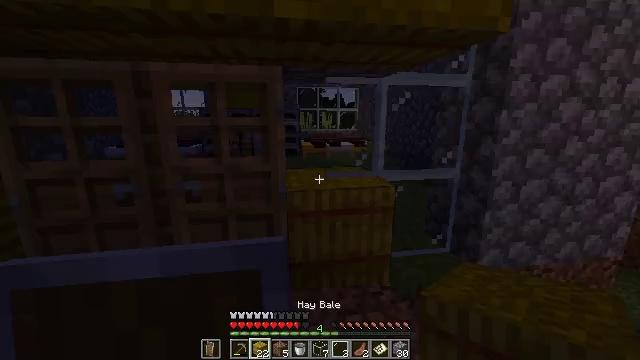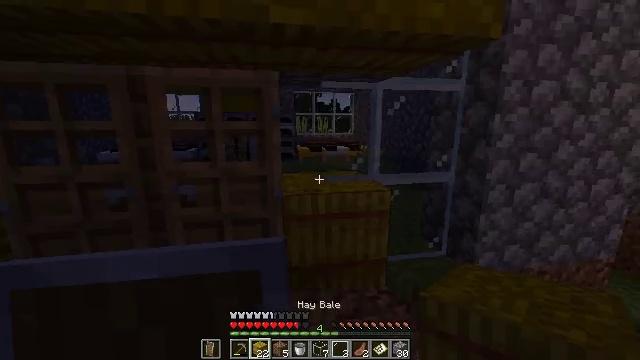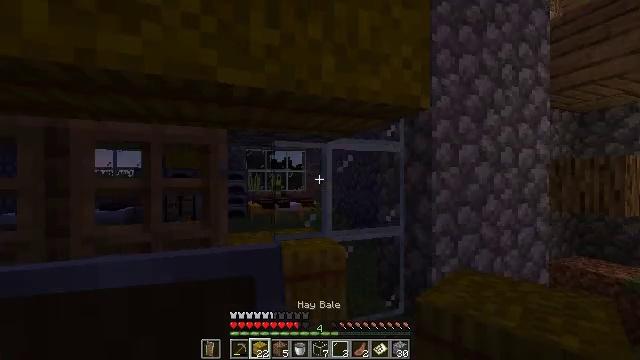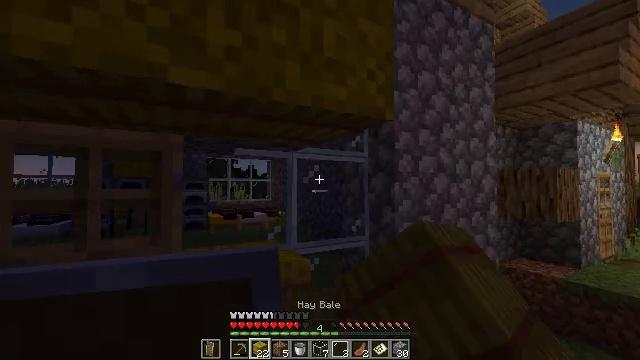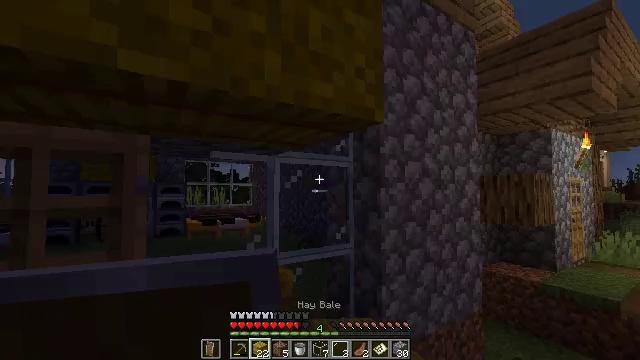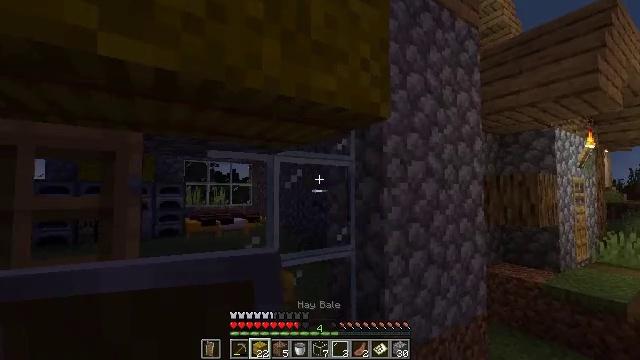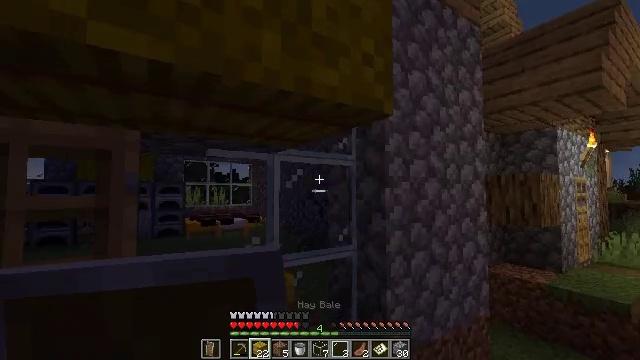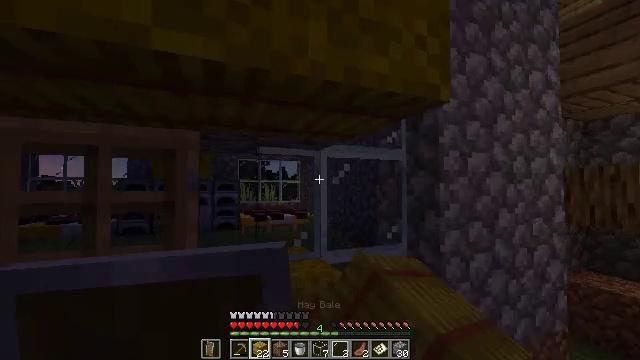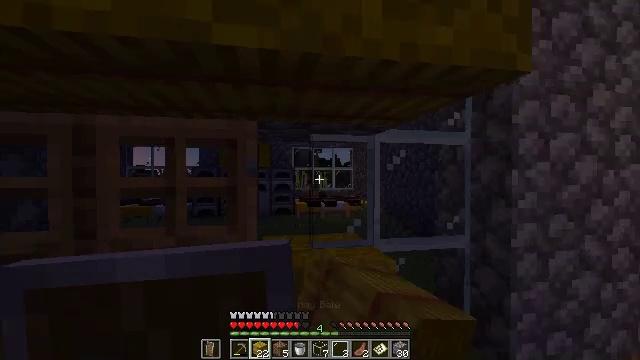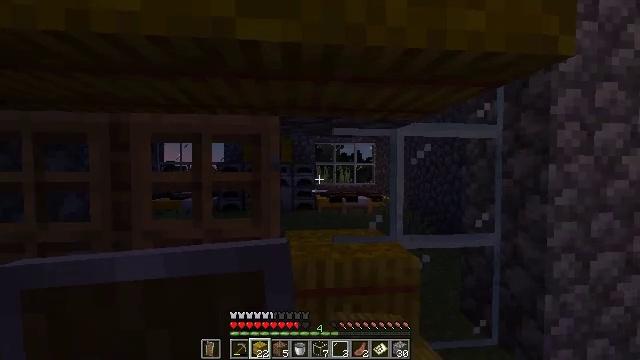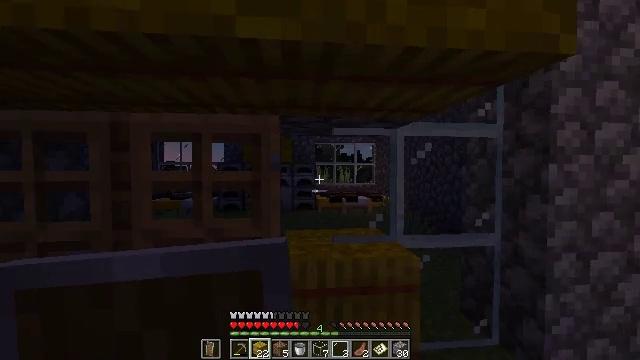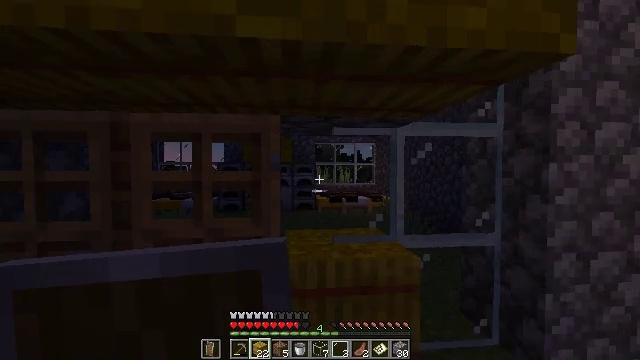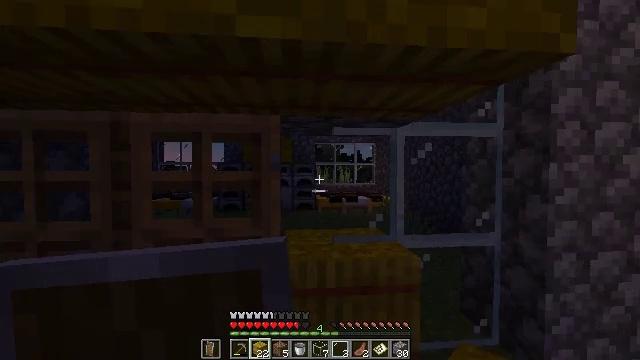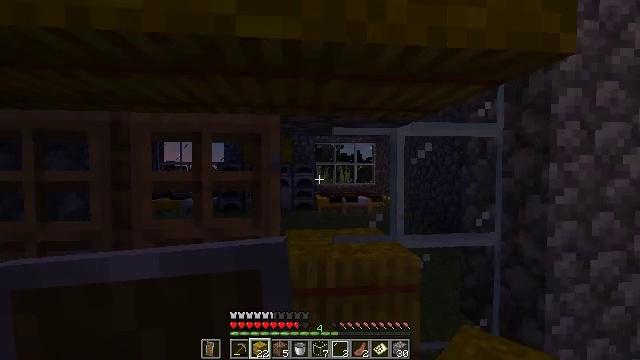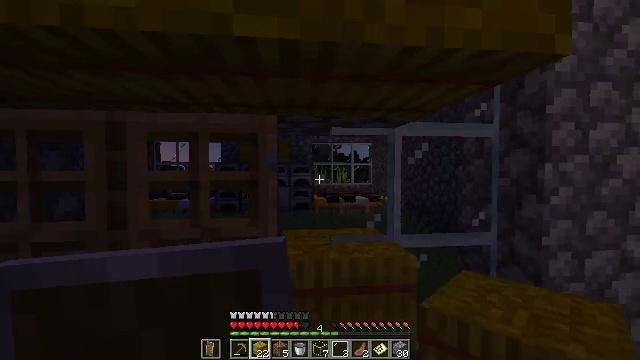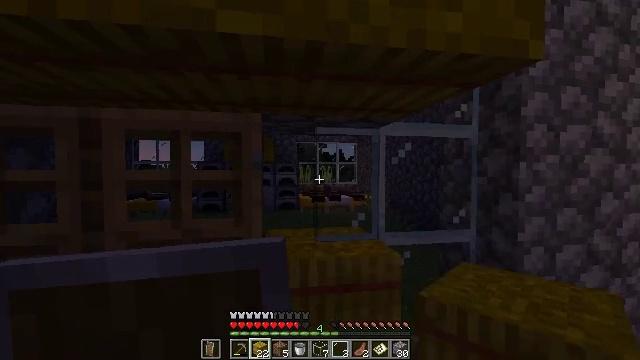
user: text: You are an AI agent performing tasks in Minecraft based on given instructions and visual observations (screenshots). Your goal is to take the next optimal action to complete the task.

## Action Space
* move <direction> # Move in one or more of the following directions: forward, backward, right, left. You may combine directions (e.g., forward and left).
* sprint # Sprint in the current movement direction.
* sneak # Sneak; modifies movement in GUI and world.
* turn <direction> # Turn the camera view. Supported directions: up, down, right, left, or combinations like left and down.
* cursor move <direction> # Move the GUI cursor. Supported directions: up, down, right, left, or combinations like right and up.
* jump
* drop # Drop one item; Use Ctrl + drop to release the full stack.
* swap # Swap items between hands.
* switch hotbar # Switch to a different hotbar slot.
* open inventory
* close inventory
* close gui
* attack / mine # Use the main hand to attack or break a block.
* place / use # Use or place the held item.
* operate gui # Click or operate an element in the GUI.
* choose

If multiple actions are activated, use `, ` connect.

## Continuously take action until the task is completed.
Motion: motion action
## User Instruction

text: Collect fragments by breaking the glass pane.
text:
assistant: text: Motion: no_op
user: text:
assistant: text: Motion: move forward, turn right and up, attack / mine
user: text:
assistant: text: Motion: move forward, turn right and up
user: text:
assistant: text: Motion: turn right and up
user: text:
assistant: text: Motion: attack / mine
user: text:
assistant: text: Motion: attack / mine
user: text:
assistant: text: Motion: turn left, attack / mine
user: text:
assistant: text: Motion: turn left and down, attack / mine
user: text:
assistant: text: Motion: turn left and down, attack / mine
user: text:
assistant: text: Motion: attack / mine
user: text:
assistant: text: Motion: attack / mine
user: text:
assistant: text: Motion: attack / mine
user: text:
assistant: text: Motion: attack / mine
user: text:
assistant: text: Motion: attack / mine
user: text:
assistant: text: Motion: turn right, attack / mine
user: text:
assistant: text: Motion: attack / mine
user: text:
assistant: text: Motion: turn right, attack / mine
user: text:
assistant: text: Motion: attack / mine
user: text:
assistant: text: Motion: attack / mine
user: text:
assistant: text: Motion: attack / mine
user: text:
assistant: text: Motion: attack / mine
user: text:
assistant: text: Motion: attack / mine
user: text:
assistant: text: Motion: attack / mine
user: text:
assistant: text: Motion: attack / mine
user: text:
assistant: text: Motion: attack / mine
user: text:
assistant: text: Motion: attack / mine
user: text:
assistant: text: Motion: attack / mine
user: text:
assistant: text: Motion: attack / mine